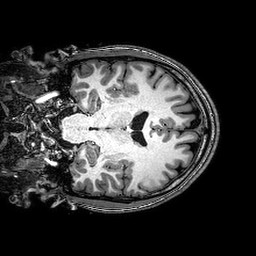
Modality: T1w
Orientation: coronal
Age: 24
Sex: male
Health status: healthy
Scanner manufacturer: philips
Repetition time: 0.008127 s
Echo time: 0.00373 s